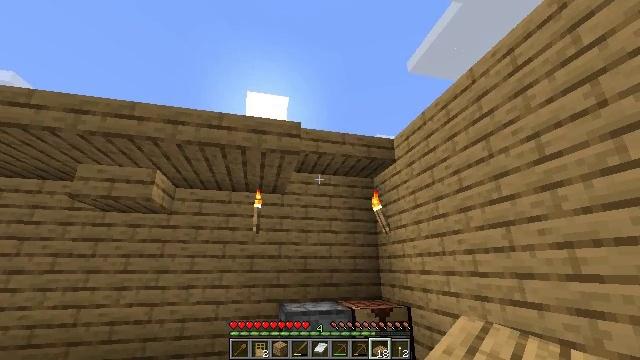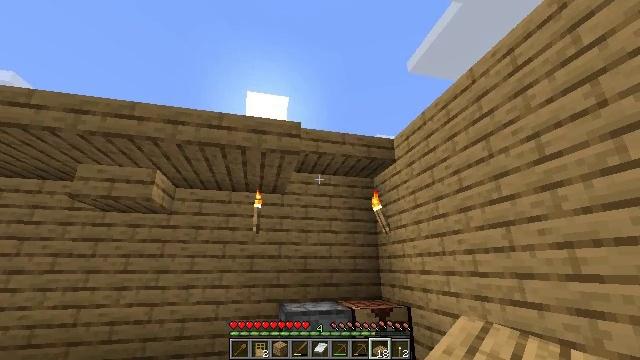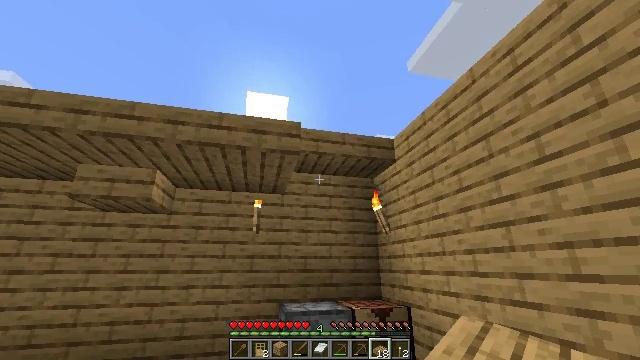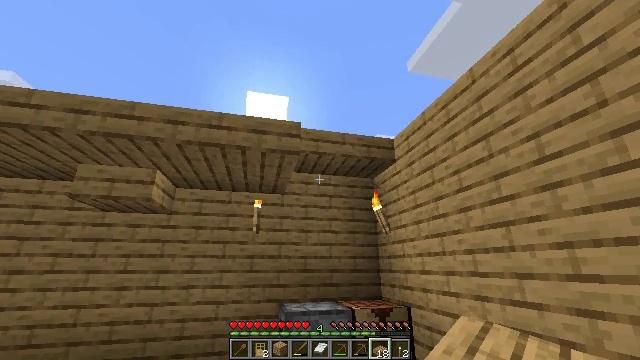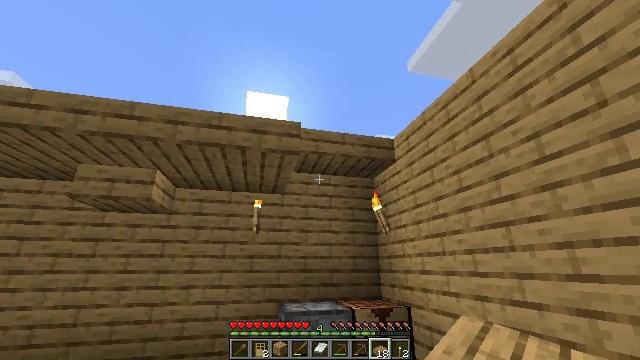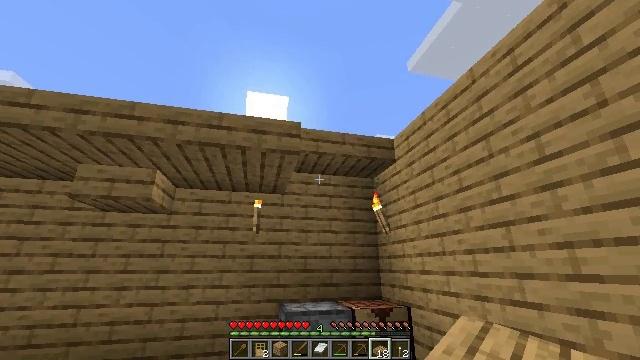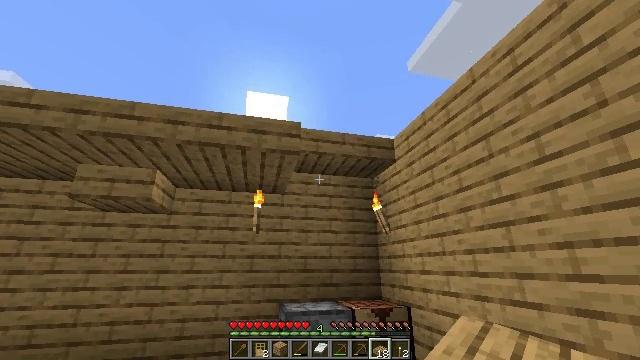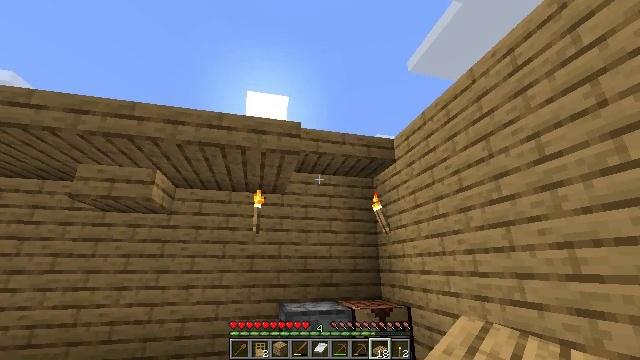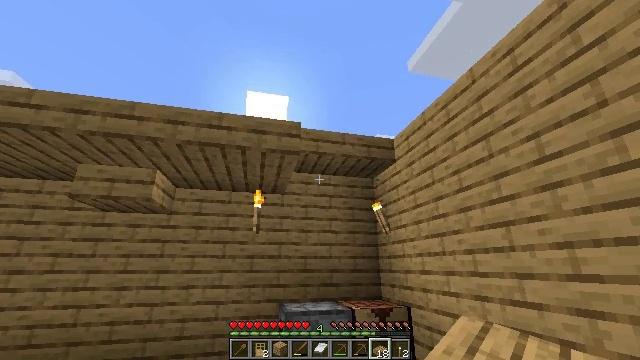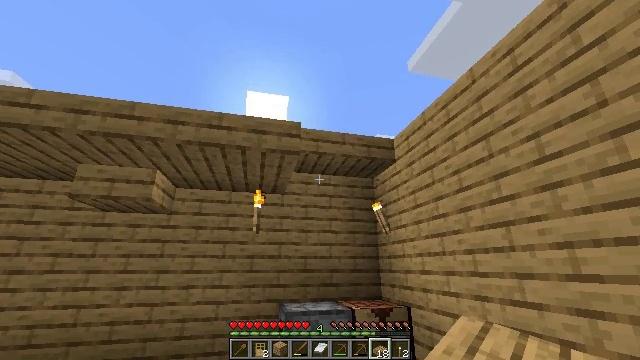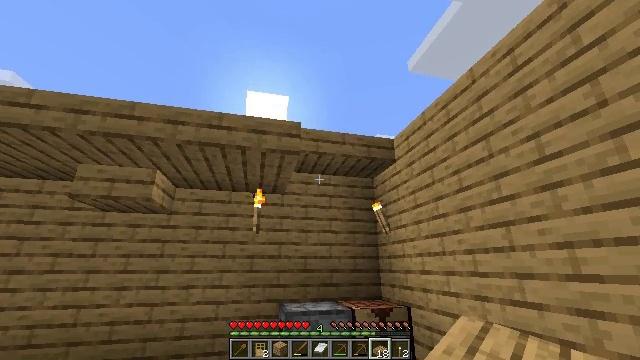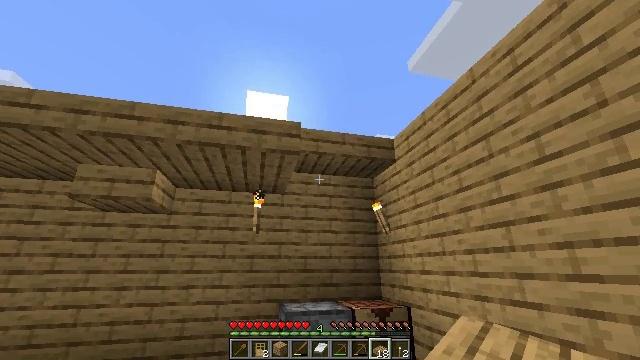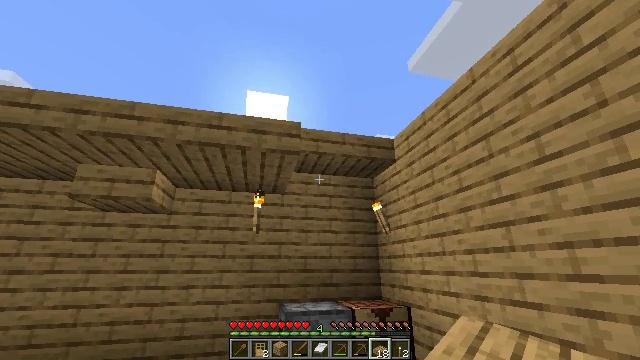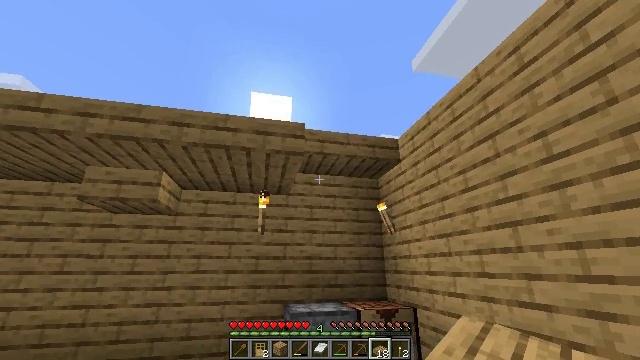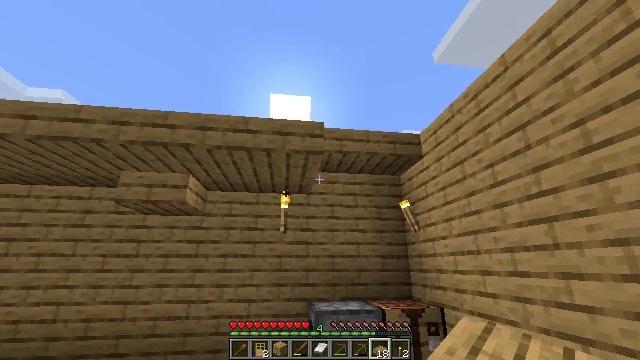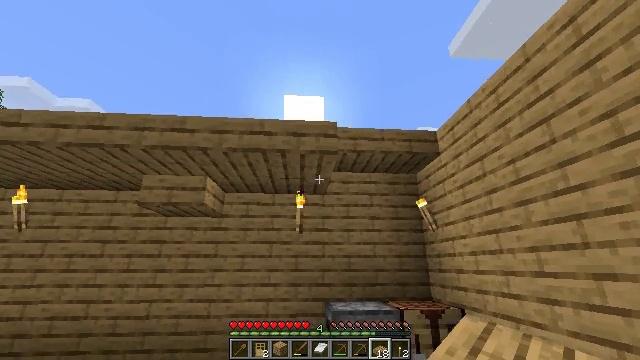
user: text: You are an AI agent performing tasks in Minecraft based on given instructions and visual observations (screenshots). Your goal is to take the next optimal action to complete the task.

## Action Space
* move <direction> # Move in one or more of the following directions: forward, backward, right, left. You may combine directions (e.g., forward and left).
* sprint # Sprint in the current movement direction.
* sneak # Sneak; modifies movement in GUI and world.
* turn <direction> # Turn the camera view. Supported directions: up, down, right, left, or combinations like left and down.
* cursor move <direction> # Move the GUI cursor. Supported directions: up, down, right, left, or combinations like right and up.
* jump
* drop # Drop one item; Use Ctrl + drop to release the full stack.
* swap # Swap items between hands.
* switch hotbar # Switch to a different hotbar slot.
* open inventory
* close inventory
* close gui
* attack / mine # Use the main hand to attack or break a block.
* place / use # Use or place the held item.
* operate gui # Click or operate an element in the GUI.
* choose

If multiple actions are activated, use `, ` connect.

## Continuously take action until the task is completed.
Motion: motion action
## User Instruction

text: Attack the oak slab to collect it.
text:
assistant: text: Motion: no_op
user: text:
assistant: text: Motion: no_op
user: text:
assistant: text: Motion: no_op
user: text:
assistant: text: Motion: use / place
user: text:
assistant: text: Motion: use / place
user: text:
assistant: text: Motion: use / place
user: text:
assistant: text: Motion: no_op
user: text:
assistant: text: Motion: no_op
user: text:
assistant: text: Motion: no_op
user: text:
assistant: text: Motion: no_op
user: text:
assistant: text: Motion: no_op
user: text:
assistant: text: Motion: no_op
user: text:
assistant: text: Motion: turn left
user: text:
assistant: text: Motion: turn left
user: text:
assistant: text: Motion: turn left
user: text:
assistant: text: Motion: turn left
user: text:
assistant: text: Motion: turn left
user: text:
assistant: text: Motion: turn left
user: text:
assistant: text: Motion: turn left
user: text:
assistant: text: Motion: no_op
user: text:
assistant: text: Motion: no_op
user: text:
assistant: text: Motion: no_op
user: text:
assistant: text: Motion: no_op
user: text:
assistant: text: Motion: no_op
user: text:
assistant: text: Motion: no_op
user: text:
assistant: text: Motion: no_op
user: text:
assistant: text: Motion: move left
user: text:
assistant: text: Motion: move left
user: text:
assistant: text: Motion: move left
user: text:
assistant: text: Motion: move left